Question: <URL>
[]
My current dataset looks like the picture above (First picture).
I want it in a shape like this (Second picture):
country 1945 1950 1951
Afghanistan 0.01 0.08 0.09
Zimbabwe 0.5 0.6 0.7
So every data for a single country is in a single row.
Can someone help me achive this using Python and Pandas
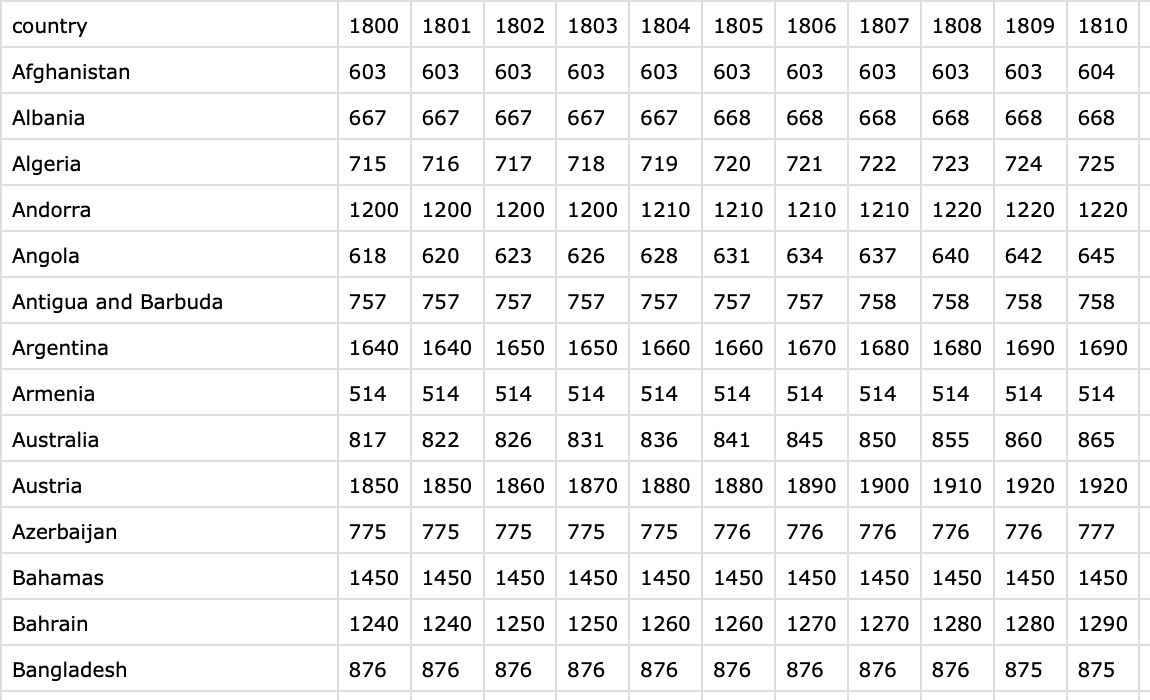
Answer: try:
'''
df = df.set_index(['Entity','Year'],append=True).unstack()
'''